Question: I'm trying to make a popup image preview window like it's done in Autodesk Revit Architecture:

The behaviour of popup image is:
1. When the mouse stops for 500 milliseconds over the truncated image, a full-sized popup image appears near the mouse cursor.
2. The Popup image is not a modal dialog, therefore controls of the main window(wxDialog) are still enabled.
3. The Popup window disappears on mouse movement.
I tried to do it, but i failed.
First I put 'wxStaticBitmap' on 'wxDialog' and use 'ShowModal()' to show this full-sized image. It works great but as it's Modal, main window becomes disabled.
I tried to make this dialog not modal, but when I try to do it, main window raises(main window is modal) and image disappears.
upd.
Now my code:
'''
class PictureFrame: public wxPopupTransientWindow
{
wxStaticBitmap *m_picture;
public:
PictureFrame( wxWindow *parent );
~PictureFrame();
};
'''
Panel code structure is like this:
'''
class MaterialsPane: public wxPanel
{
PictureFrame* m_popup;
wxTimer* m_timer;
public:
MaterialsPane( wxWindow* parent);
~MaterialsPane();
void OnTimer( wxTimerEvent& event);
void OnMouseMove( wxMouseEvent& event );
....
DECLARE_EVENT_TABLE()
};
'''
Panel is placed in main modal dialog:
'''
class MaterialsFrame: public wxDialog {
MaterialsPane* m_materialsPane;
public:
MaterialsFrame( wxWindow* parent, wxWindowID id = wxID_ANY);
~MaterialsFrame();
};
'''
it helped but not completely. As image appears not under mouse cursor but near it (like in the picture of my question), popup window can't catch mouse movements. I tried to catch mouse movements in main dialog, but it failed, because focus is taken by popup window.
My goal is to close popup after any mouse movement.
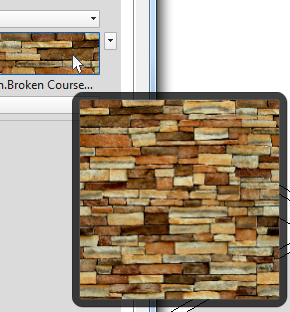
Answer: You should post your code that 'fails'. It is hard to give specific advice when we have no information of what you are doing.
Have you looked at wxPopupWindow? <URL>
Personally, I find it easier to roll my own. Here's how the one I am working on right now looks
'''
cNewDataPopup::cNewDataPopup( cPatDataset& data )
: wxDialog(NULL,-1,L"New data",wxPoint(200,200),wxSize(570,242),
wxDEFAULT_DIALOG_STYLE|wxSTAY_ON_TOP )
, myData( data )
{
...
Show();
}
'''
To make this popup appear, simply call the constructor.
You would want to pass in your image to be displayed, store it in an attribute, handle the paint event by drawing your image on the client area.